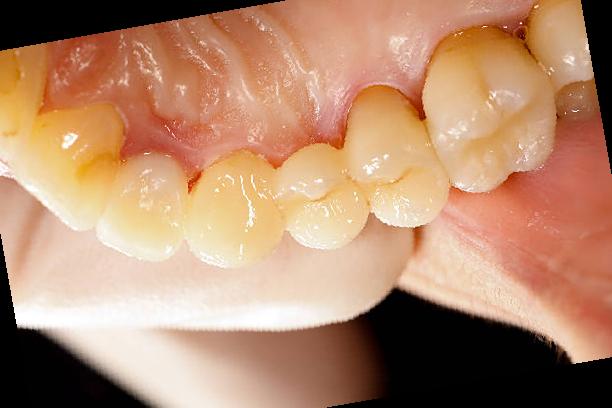
Condition: Gingivitis